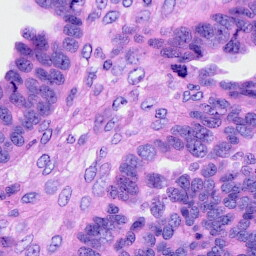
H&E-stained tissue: Ovarian